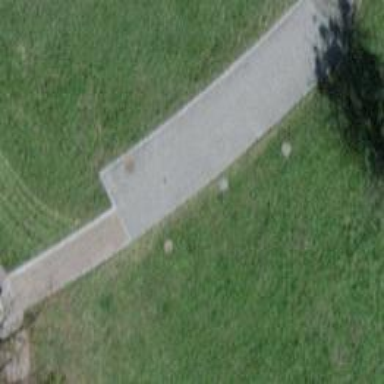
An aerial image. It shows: Bollard.